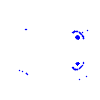
Particle: pion